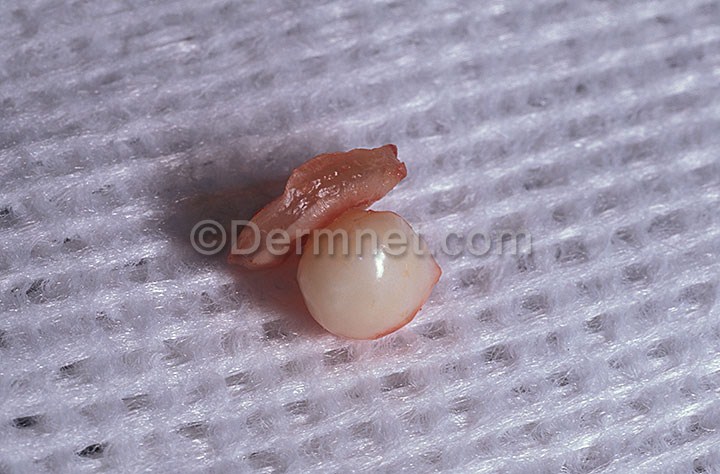
Disease: Seborrheic Keratoses and other Benign Tumors